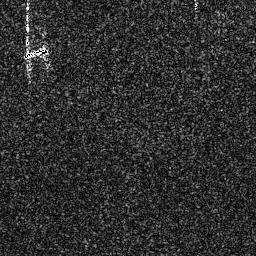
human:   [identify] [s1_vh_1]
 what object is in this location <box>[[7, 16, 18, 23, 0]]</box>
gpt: <ref>1 medium ship at the top left</ref>